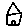
Label: house